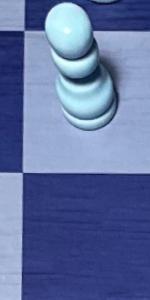
Label: Empty